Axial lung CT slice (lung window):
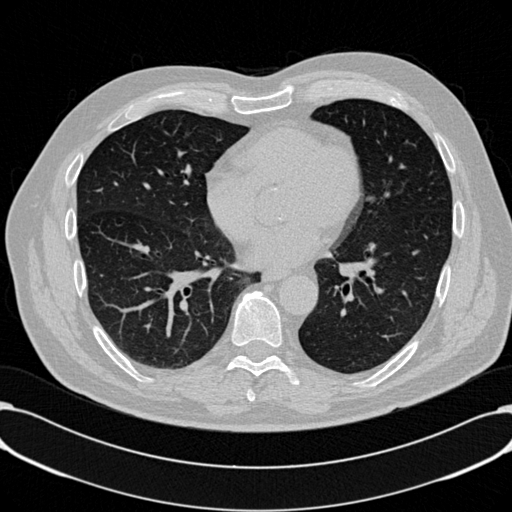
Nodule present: no